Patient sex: F
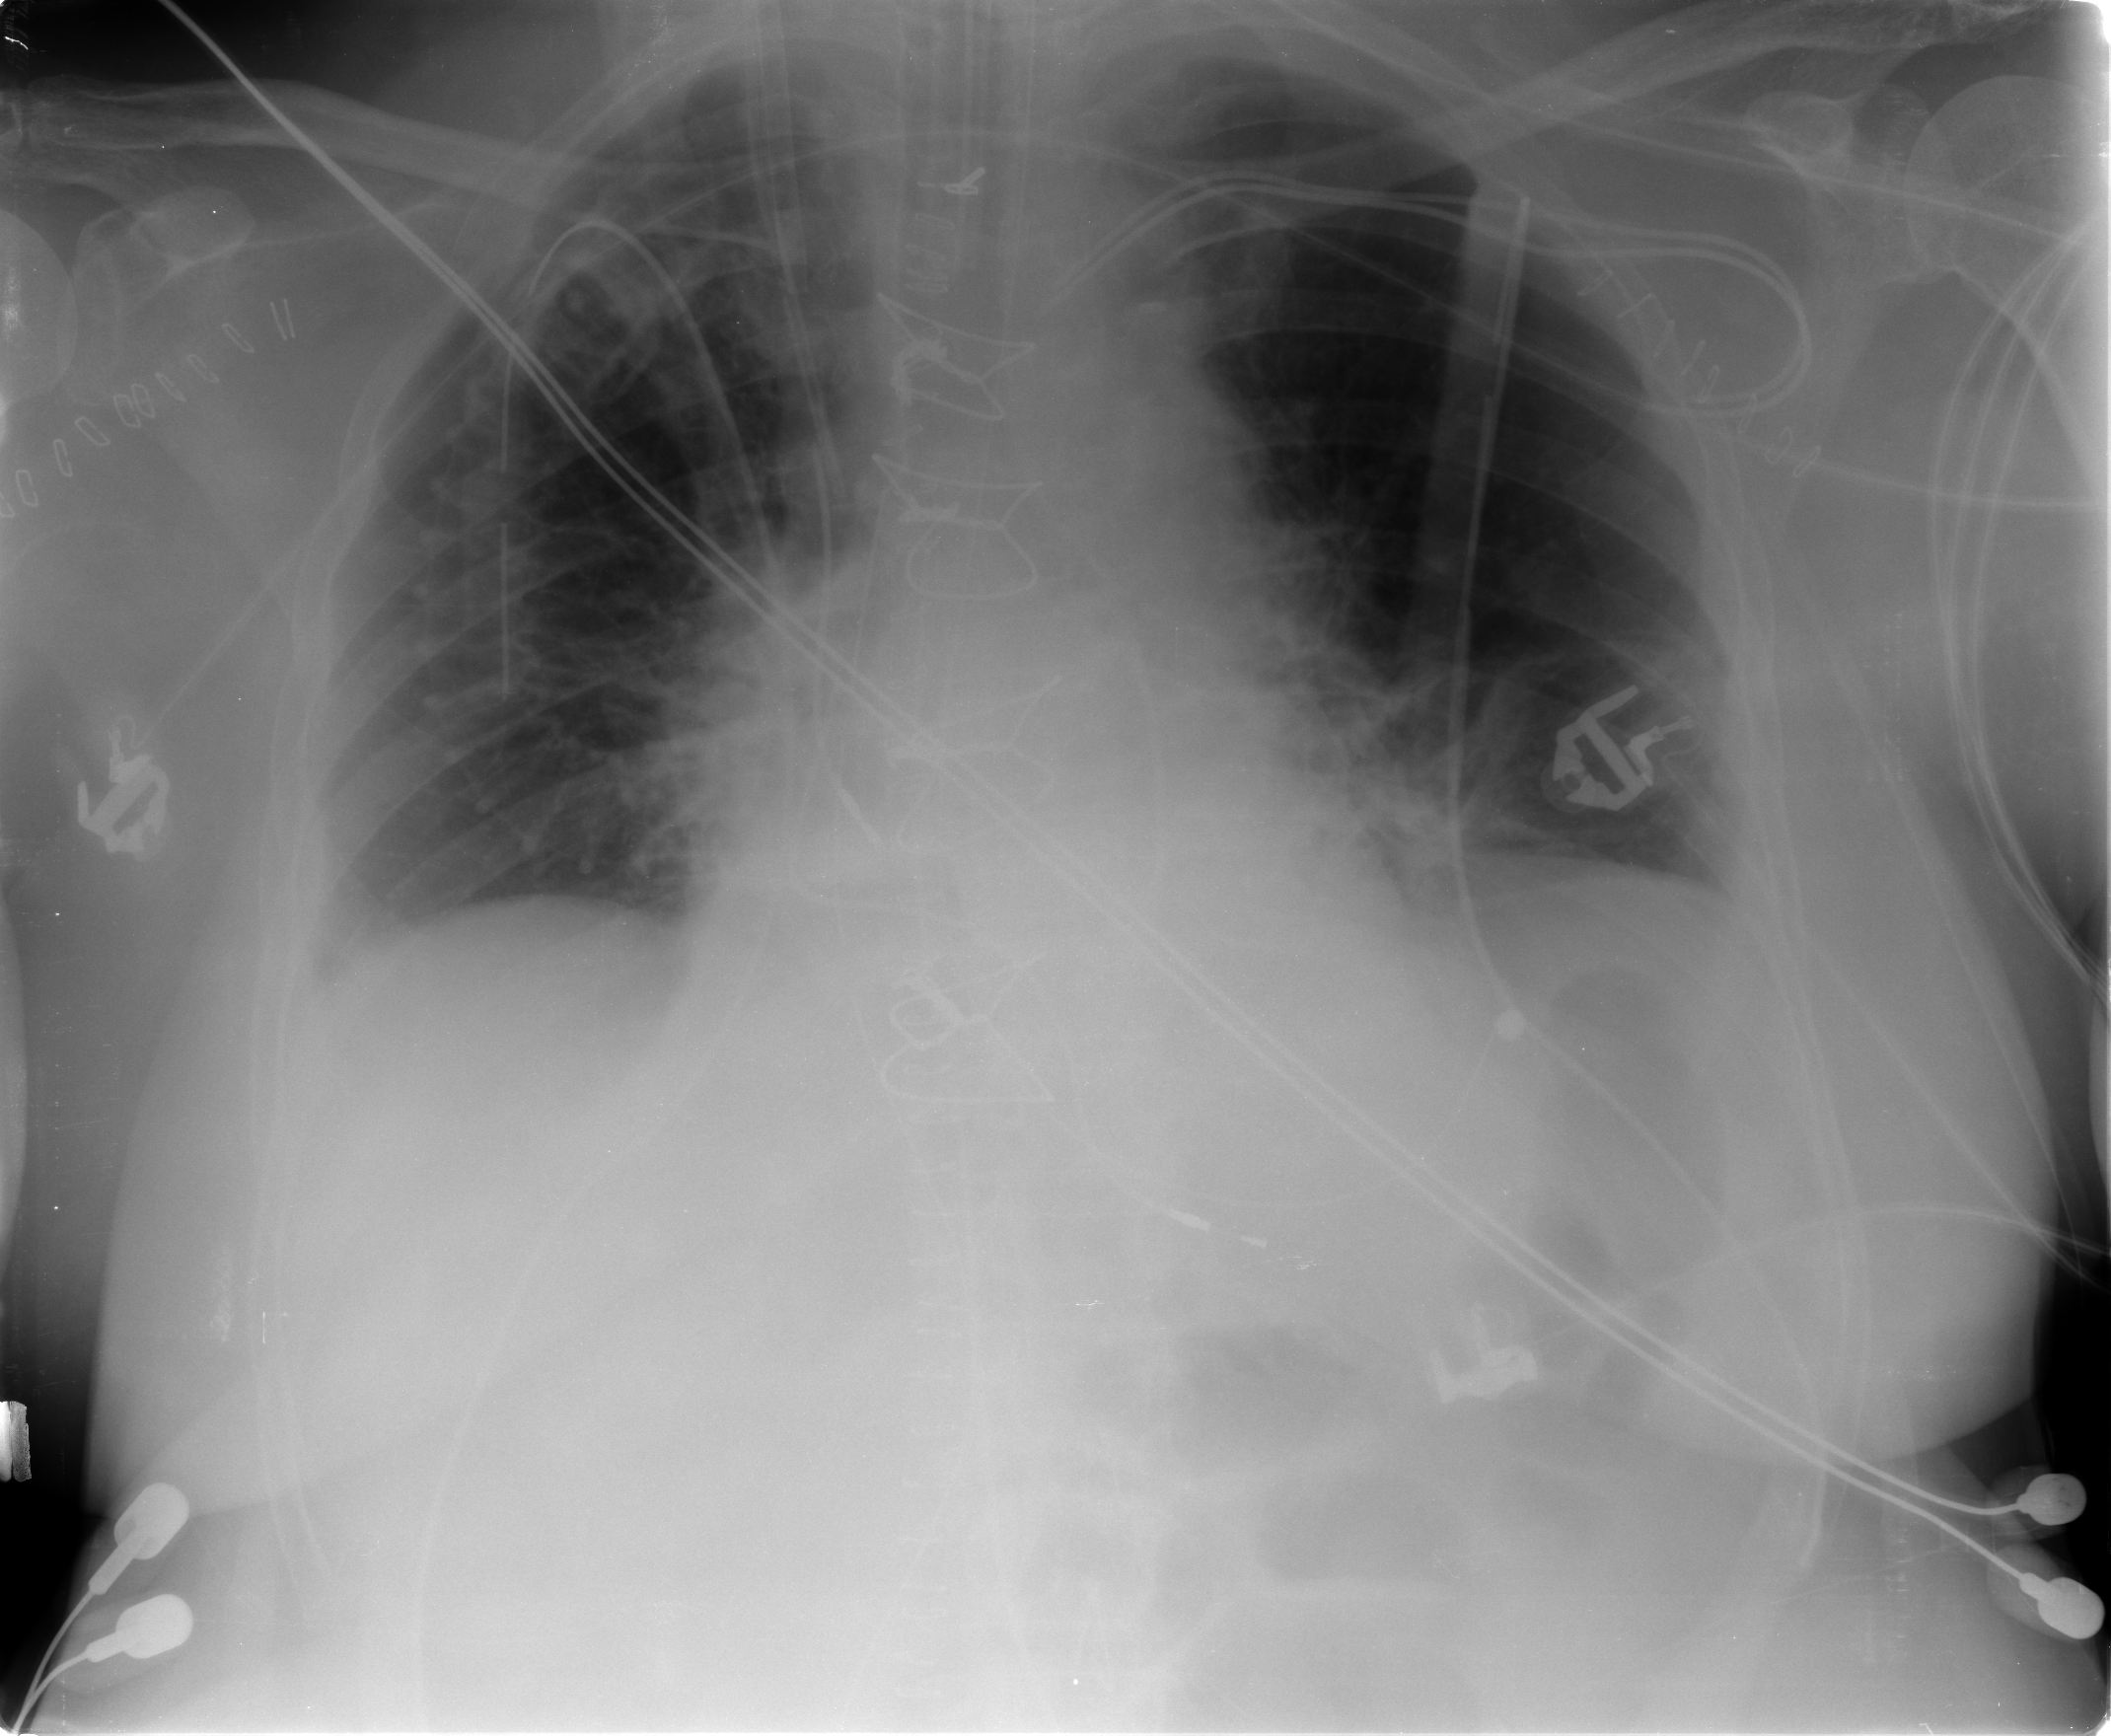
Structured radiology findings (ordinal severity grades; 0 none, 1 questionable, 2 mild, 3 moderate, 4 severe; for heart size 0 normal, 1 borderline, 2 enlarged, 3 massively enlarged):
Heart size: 0
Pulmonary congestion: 0
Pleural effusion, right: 1
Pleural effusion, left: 1
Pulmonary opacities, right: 0
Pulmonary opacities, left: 0
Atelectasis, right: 2
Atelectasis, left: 2